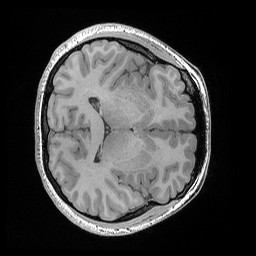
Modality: T1w
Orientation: axial
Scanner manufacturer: siemens
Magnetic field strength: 3 T
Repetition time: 0.02 s
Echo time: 0.00492 s